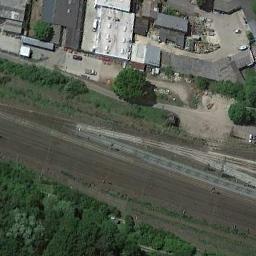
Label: railway